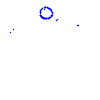
Particle: pion